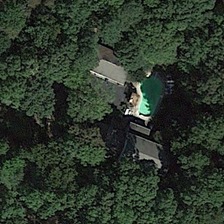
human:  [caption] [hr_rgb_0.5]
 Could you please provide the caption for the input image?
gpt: the exuberant plants cast huge shadow on the swimming pool near the villas .

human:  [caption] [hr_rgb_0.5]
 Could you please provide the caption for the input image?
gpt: the exuberant plants cast huge shadow on the swimming pool near the villas .

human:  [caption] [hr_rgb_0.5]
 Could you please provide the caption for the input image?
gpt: a building with a swimming pool is surrounded by many green trees .

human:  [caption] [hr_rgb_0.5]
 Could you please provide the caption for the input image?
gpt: a building with a swimming pool is surrounded by many green trees .

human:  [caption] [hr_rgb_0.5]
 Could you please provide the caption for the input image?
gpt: a building with a swimming pool is surrounded by many green trees .